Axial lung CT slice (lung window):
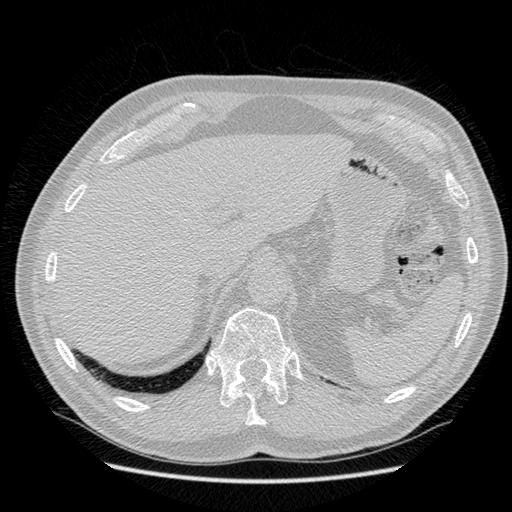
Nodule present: no